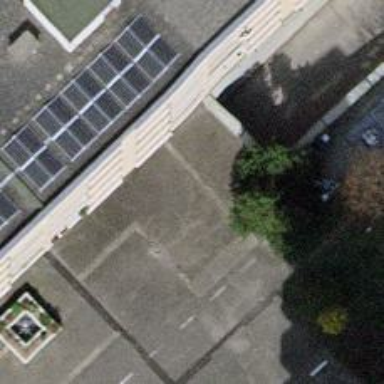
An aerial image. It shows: Parking entrance.